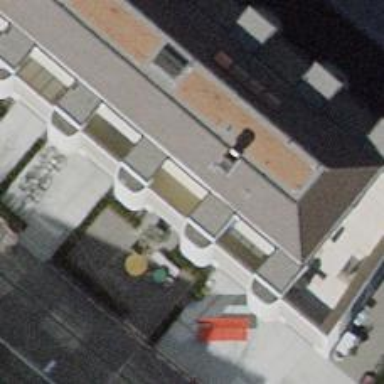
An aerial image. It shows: Furniture shop.